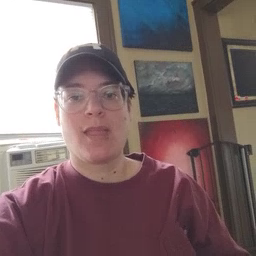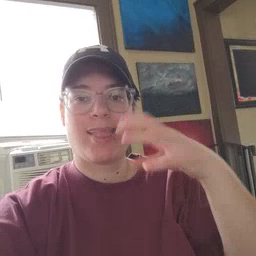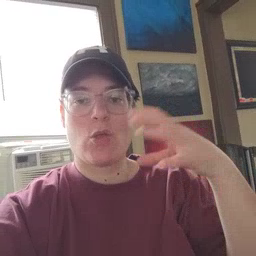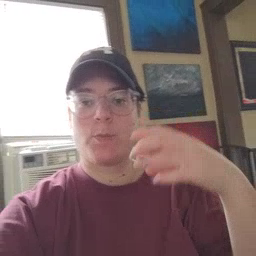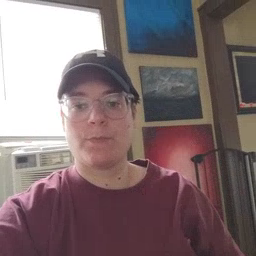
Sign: cloud